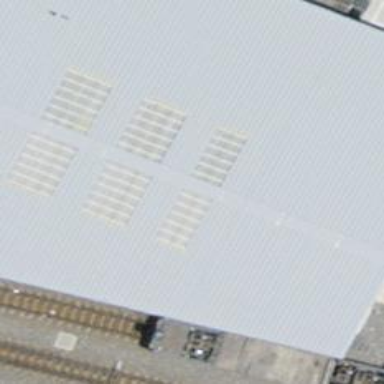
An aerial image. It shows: Warehouse building.